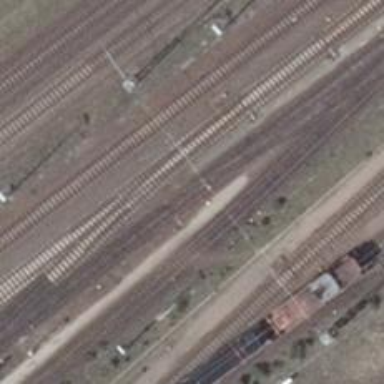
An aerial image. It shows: Rail yard with electrified contact lines for railway operations.